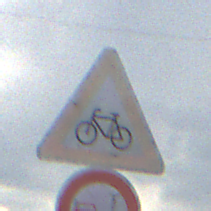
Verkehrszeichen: RadverkehrRechts
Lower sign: VerbotUeberholenEinspurigeFahrzeuge
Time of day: MorningAfternoon
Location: Outdoor (RoadRail)
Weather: PartlyCloudy
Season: NotSpecified
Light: Natural